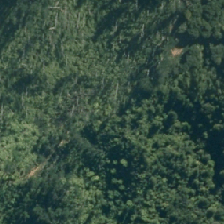
Land cover: harvested_forest